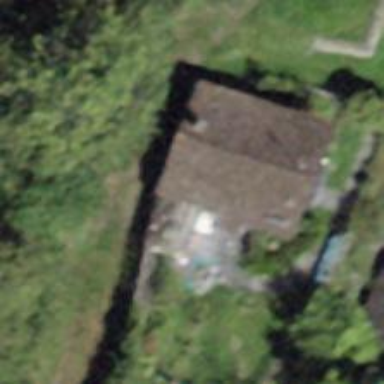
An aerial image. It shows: Detached building.